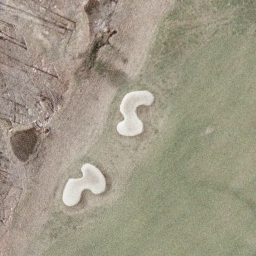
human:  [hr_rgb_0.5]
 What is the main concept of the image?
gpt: golf course